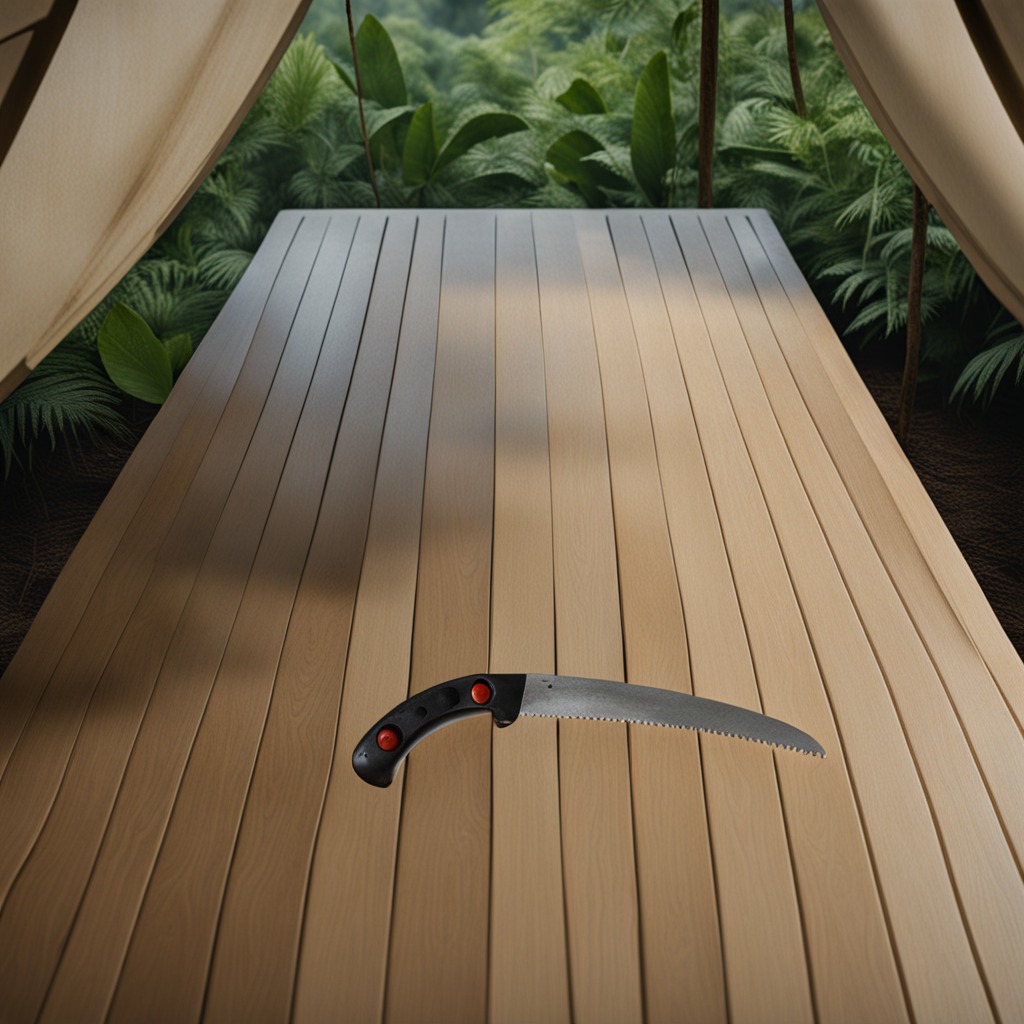
A metal saw is lying on the wooden table inside a jungle field workshop tent.